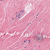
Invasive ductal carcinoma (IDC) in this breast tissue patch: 0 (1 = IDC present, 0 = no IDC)